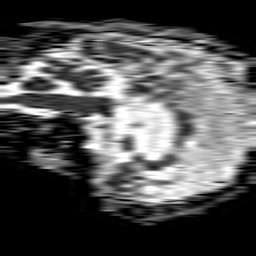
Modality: ADC
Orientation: sagittal
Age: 75
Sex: male
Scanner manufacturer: philips
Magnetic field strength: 1.5 T
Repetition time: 4.6 s
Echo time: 0.08631 s